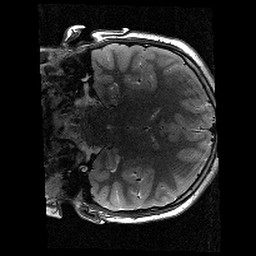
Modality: T2w
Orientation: coronal
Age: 12
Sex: female
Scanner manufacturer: siemens
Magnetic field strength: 3 T
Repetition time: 9.23 s
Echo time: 0.067 s